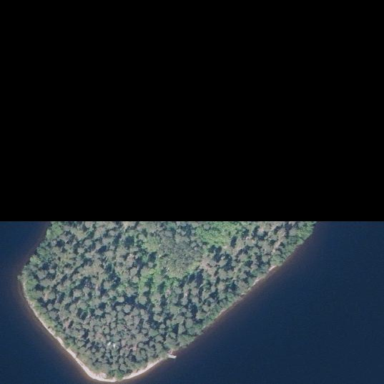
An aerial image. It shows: Islet.